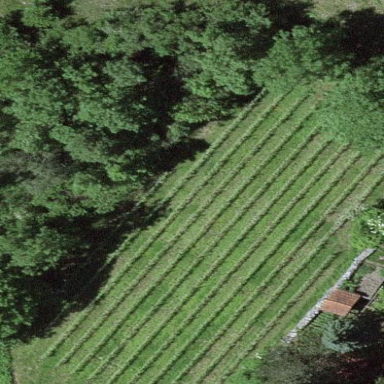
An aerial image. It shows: Beautiful vineyard in the countryside.